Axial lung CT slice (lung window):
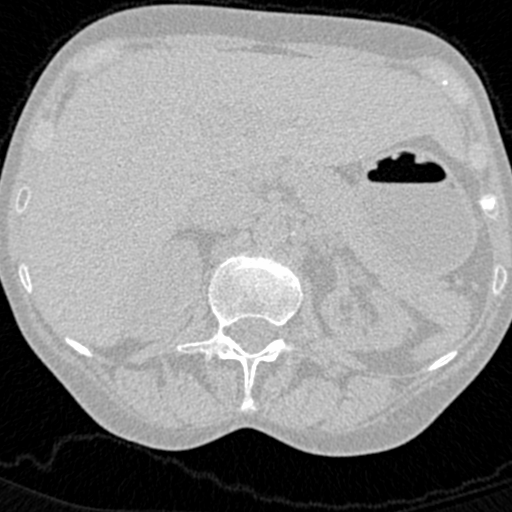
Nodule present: no